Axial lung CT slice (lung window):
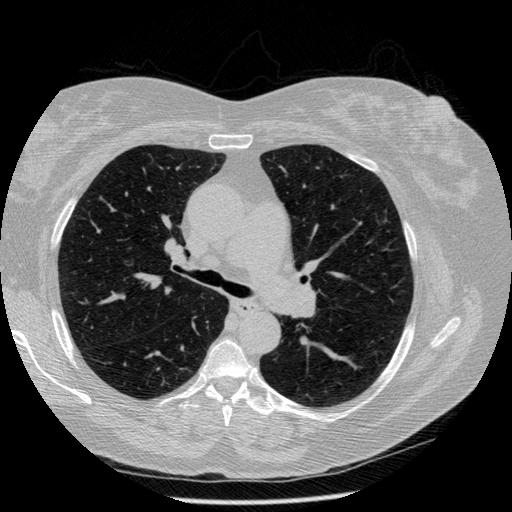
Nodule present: no